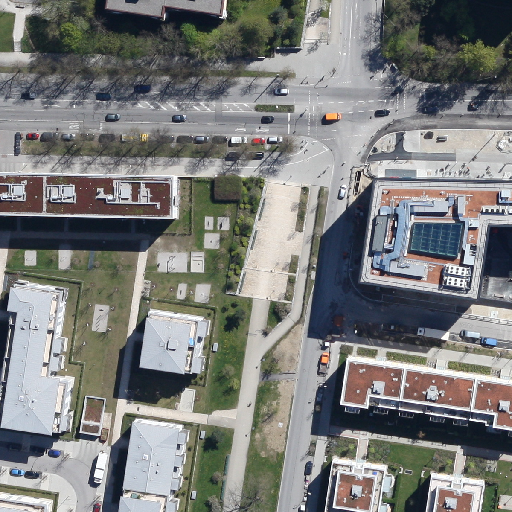
Referring expression: bikeway along with tree